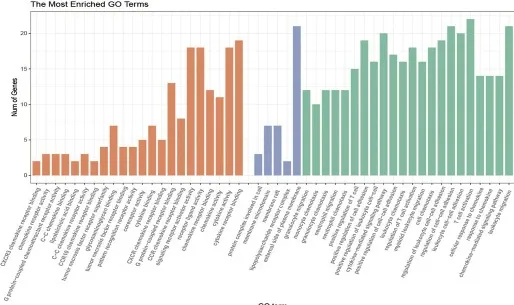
(E) Gene Ontology (GO) analysis of DEGs.
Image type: chart (chart)